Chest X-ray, PA view. Patient: 12 years old, sex M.
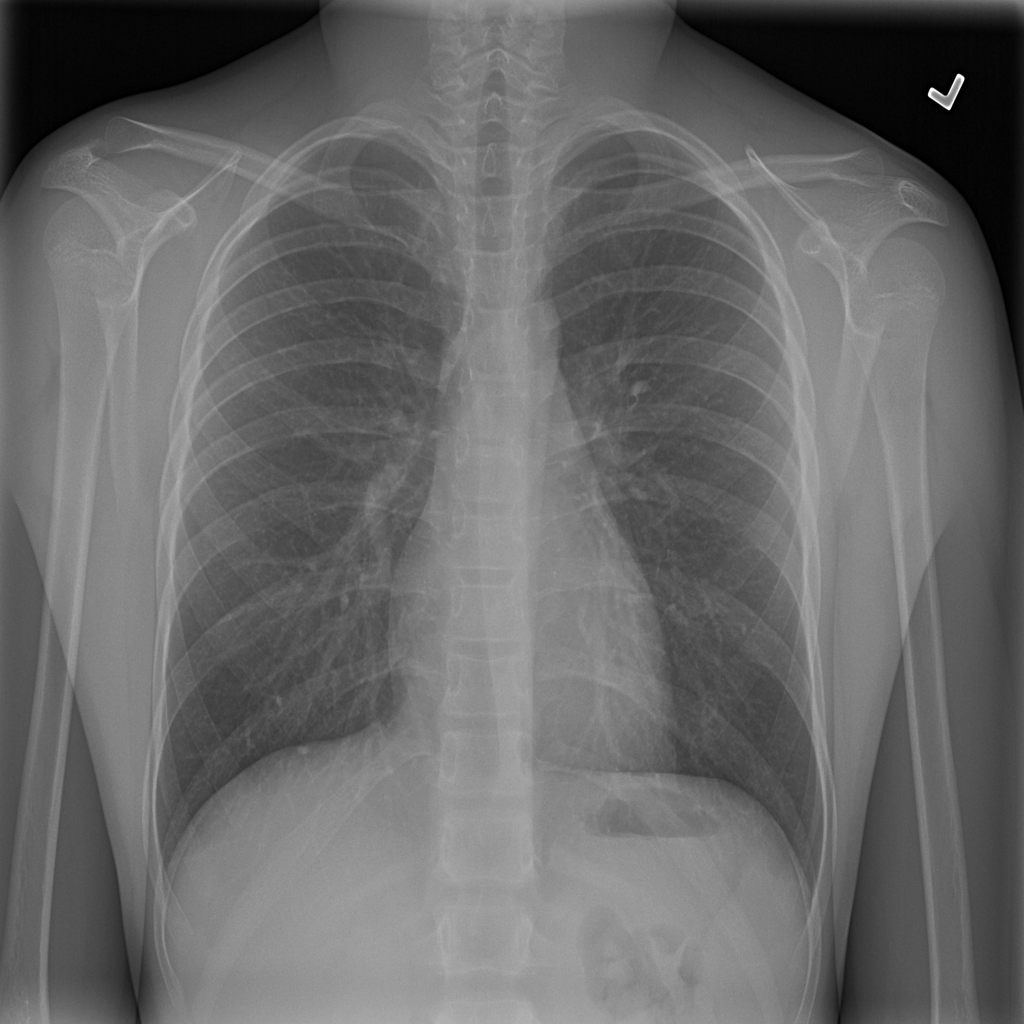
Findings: No Finding